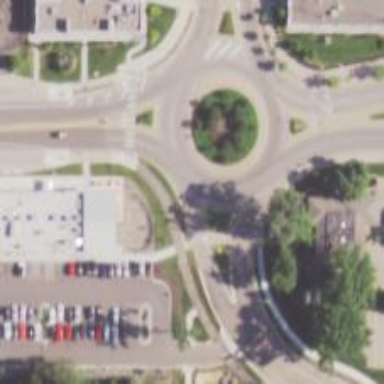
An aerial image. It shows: Secondary road around roundabout.